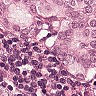
Metastatic tissue present: yes